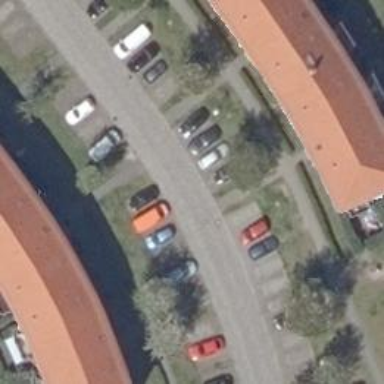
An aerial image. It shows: Residential road.